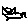
Label: cat